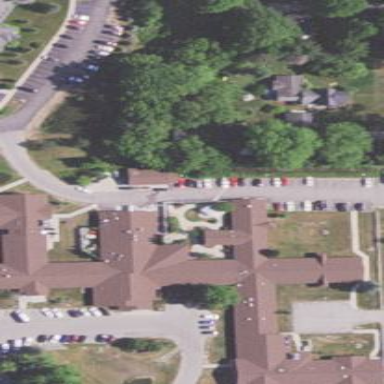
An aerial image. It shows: Nursing home building.